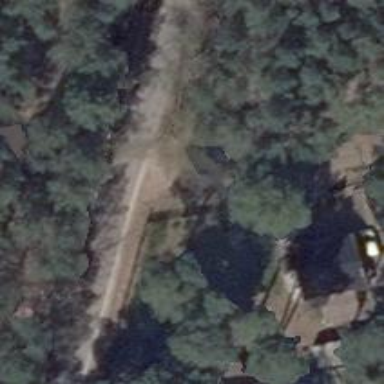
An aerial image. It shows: Service road.